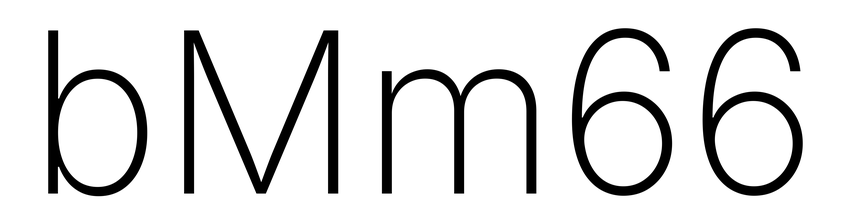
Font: Inter_ExtraLight